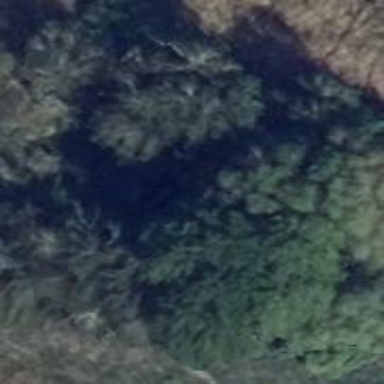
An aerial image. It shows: Broadleaved woodland area.